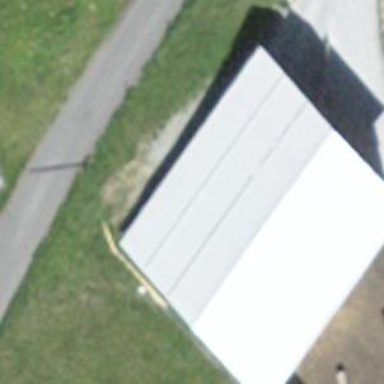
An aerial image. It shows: Farm auxiliary building.